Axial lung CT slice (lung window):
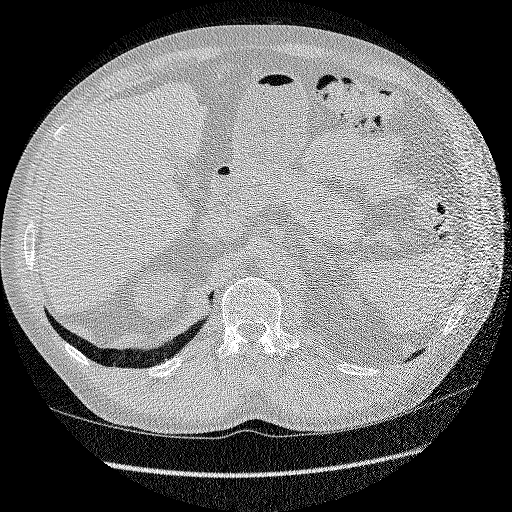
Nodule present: no